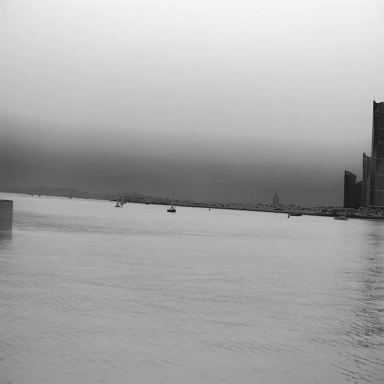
There are two container_ships in the infrared image.